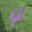
Label: 4